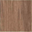
Piece: xx